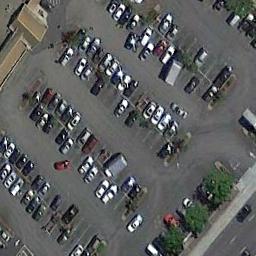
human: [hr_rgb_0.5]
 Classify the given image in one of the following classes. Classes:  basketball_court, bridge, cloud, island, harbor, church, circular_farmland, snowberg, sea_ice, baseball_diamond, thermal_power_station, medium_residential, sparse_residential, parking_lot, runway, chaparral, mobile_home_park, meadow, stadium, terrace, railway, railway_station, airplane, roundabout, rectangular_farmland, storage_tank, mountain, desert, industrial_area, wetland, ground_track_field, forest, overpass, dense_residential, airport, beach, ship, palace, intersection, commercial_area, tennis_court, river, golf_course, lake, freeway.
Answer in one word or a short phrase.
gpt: parking_lot